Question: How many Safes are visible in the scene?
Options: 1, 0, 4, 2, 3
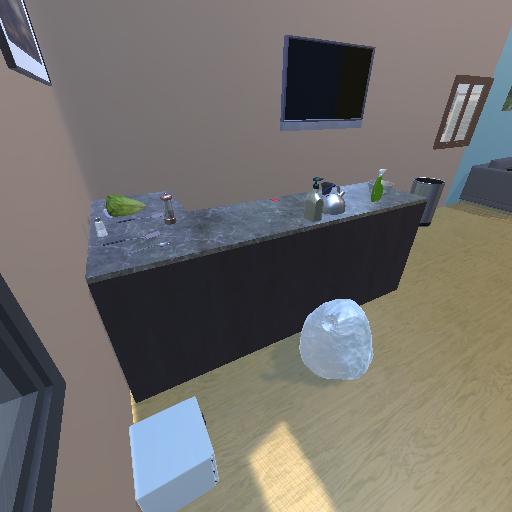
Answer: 1